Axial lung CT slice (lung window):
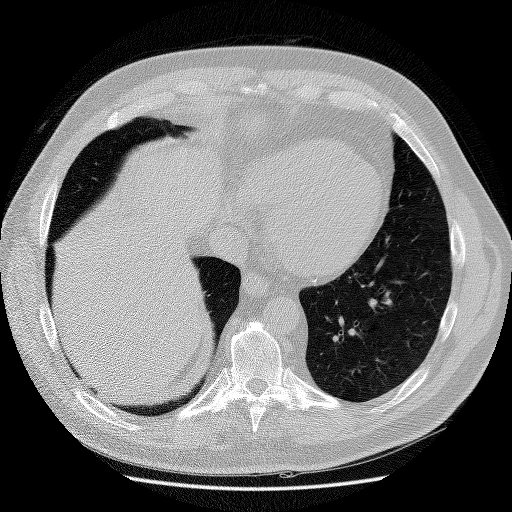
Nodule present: no